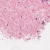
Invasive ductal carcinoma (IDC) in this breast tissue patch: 0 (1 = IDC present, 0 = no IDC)